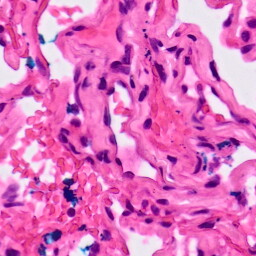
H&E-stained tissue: Lung